Question: I'm developing a module witch should have a menu in root admin panel of prestashop , we have developed it and we see the "New tab" between other menu tabs but we want to add an icon to this "New tab" like other tabs !
For example states has an icon near it but "New tab" doesn't have (Please Look at image).

'''
$tab = new tab();
$tab->id_parent=0;
$tab->name=array();
foreach (Language::getLanguages(true) as $lang) {
$tab->name[$lang['id_lang']]=$name;
}
$tab->class_name=$class_name;
$tab->module=$this->name;
$tab->active=1;
$tab->add();
'''
Thanks ;)
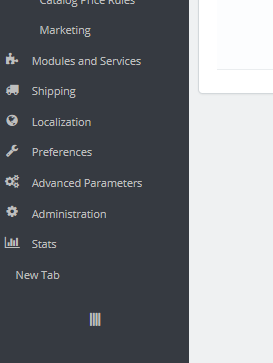
Answer: You must indicate the icon in your CSS file, like this:
'''
.icon-AdminName:before {
content: "X";
}
'''
Replace 'AdminName' with your class name specified in '$tab->class_name'.